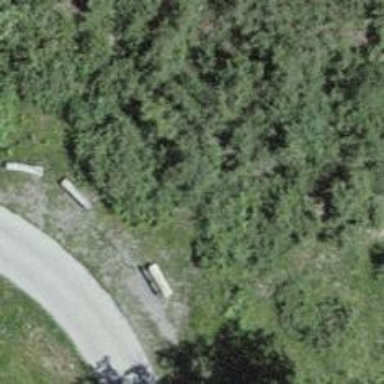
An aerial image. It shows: Bench for seating.